Question: I have an upcoming project that I would like to use the HTML5 canvas element to accomplish what would have had to be done in the past with either images and absolutely paced div's or Flash. Here is a basic example of the concept

Here are my concerns:
1. I am ok with using div's with corner radius to create the circles as they will be styled, and I'm not sure if I can do that with a mix of svg and the canvas element.
2. My main concern is the stroke that joins the outer circles to the inner, I would like to do this with canvas but am not sure A) How to get multiple canvas elements on one page in one containing element (a wrapper div) and B) how to figure out the starting points, I would assume the ending point would just be the center of the wrapper div (IE if its 600x600 = x=300, y=300)
Can anyone shed some light on this and offer any suggestions? Is there an advantage to using any of the jQuery canvas plugiins over vanilla JS?
thank you!
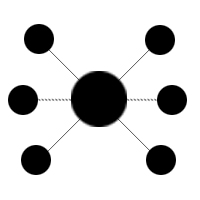
Answer: The canvas API consists of some functions which seem to do the job just fine:
- '.moveTo''.lineTo'- '.arc'- '.stroke'- '.fill'
Here's a very trivial proof of concept: <URL>.
I've used '(x, y)' for both the lines and the circles, which means the lines go from and to the midpoint of two circles. 'r' is the radius of a circle.
'''
var ctx = $('#cv').get(0).getContext('2d');
var circles = [ // smaller circles
{ x: 50, y: 50, r: 25 },
{ x: 250, y: 50, r: 25 },
{ x: 250, y: 250, r: 25 },
{ x: 50, y: 250, r: 25 },
];
var mainCircle = { x: 150, y: 150, r: 50 }; // big circle
function drawCircle(data) {
ctx.beginPath();
ctx.arc(data.x, data.y, data.r, 0, Math.PI * 2); // 0 - 2pi is a full circle
ctx.fill();
}
function drawLine(from, to) {
ctx.beginPath();
ctx.moveTo(from.x, from.y);
ctx.lineTo(to.x, to.y);
ctx.stroke();
}
drawCircle(mainCircle); // draw big circle
$.each(circles, function() { // draw small circles and lines to them
drawCircle(this);
drawLine(mainCircle, this);
});
'''